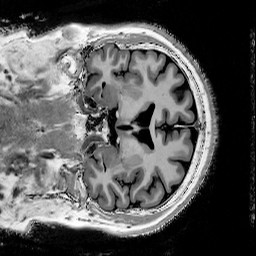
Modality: T1w
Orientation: coronal
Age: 60
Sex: male
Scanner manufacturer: siemens
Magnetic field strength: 3 T
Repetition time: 5 s
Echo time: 0.00298 s